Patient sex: F
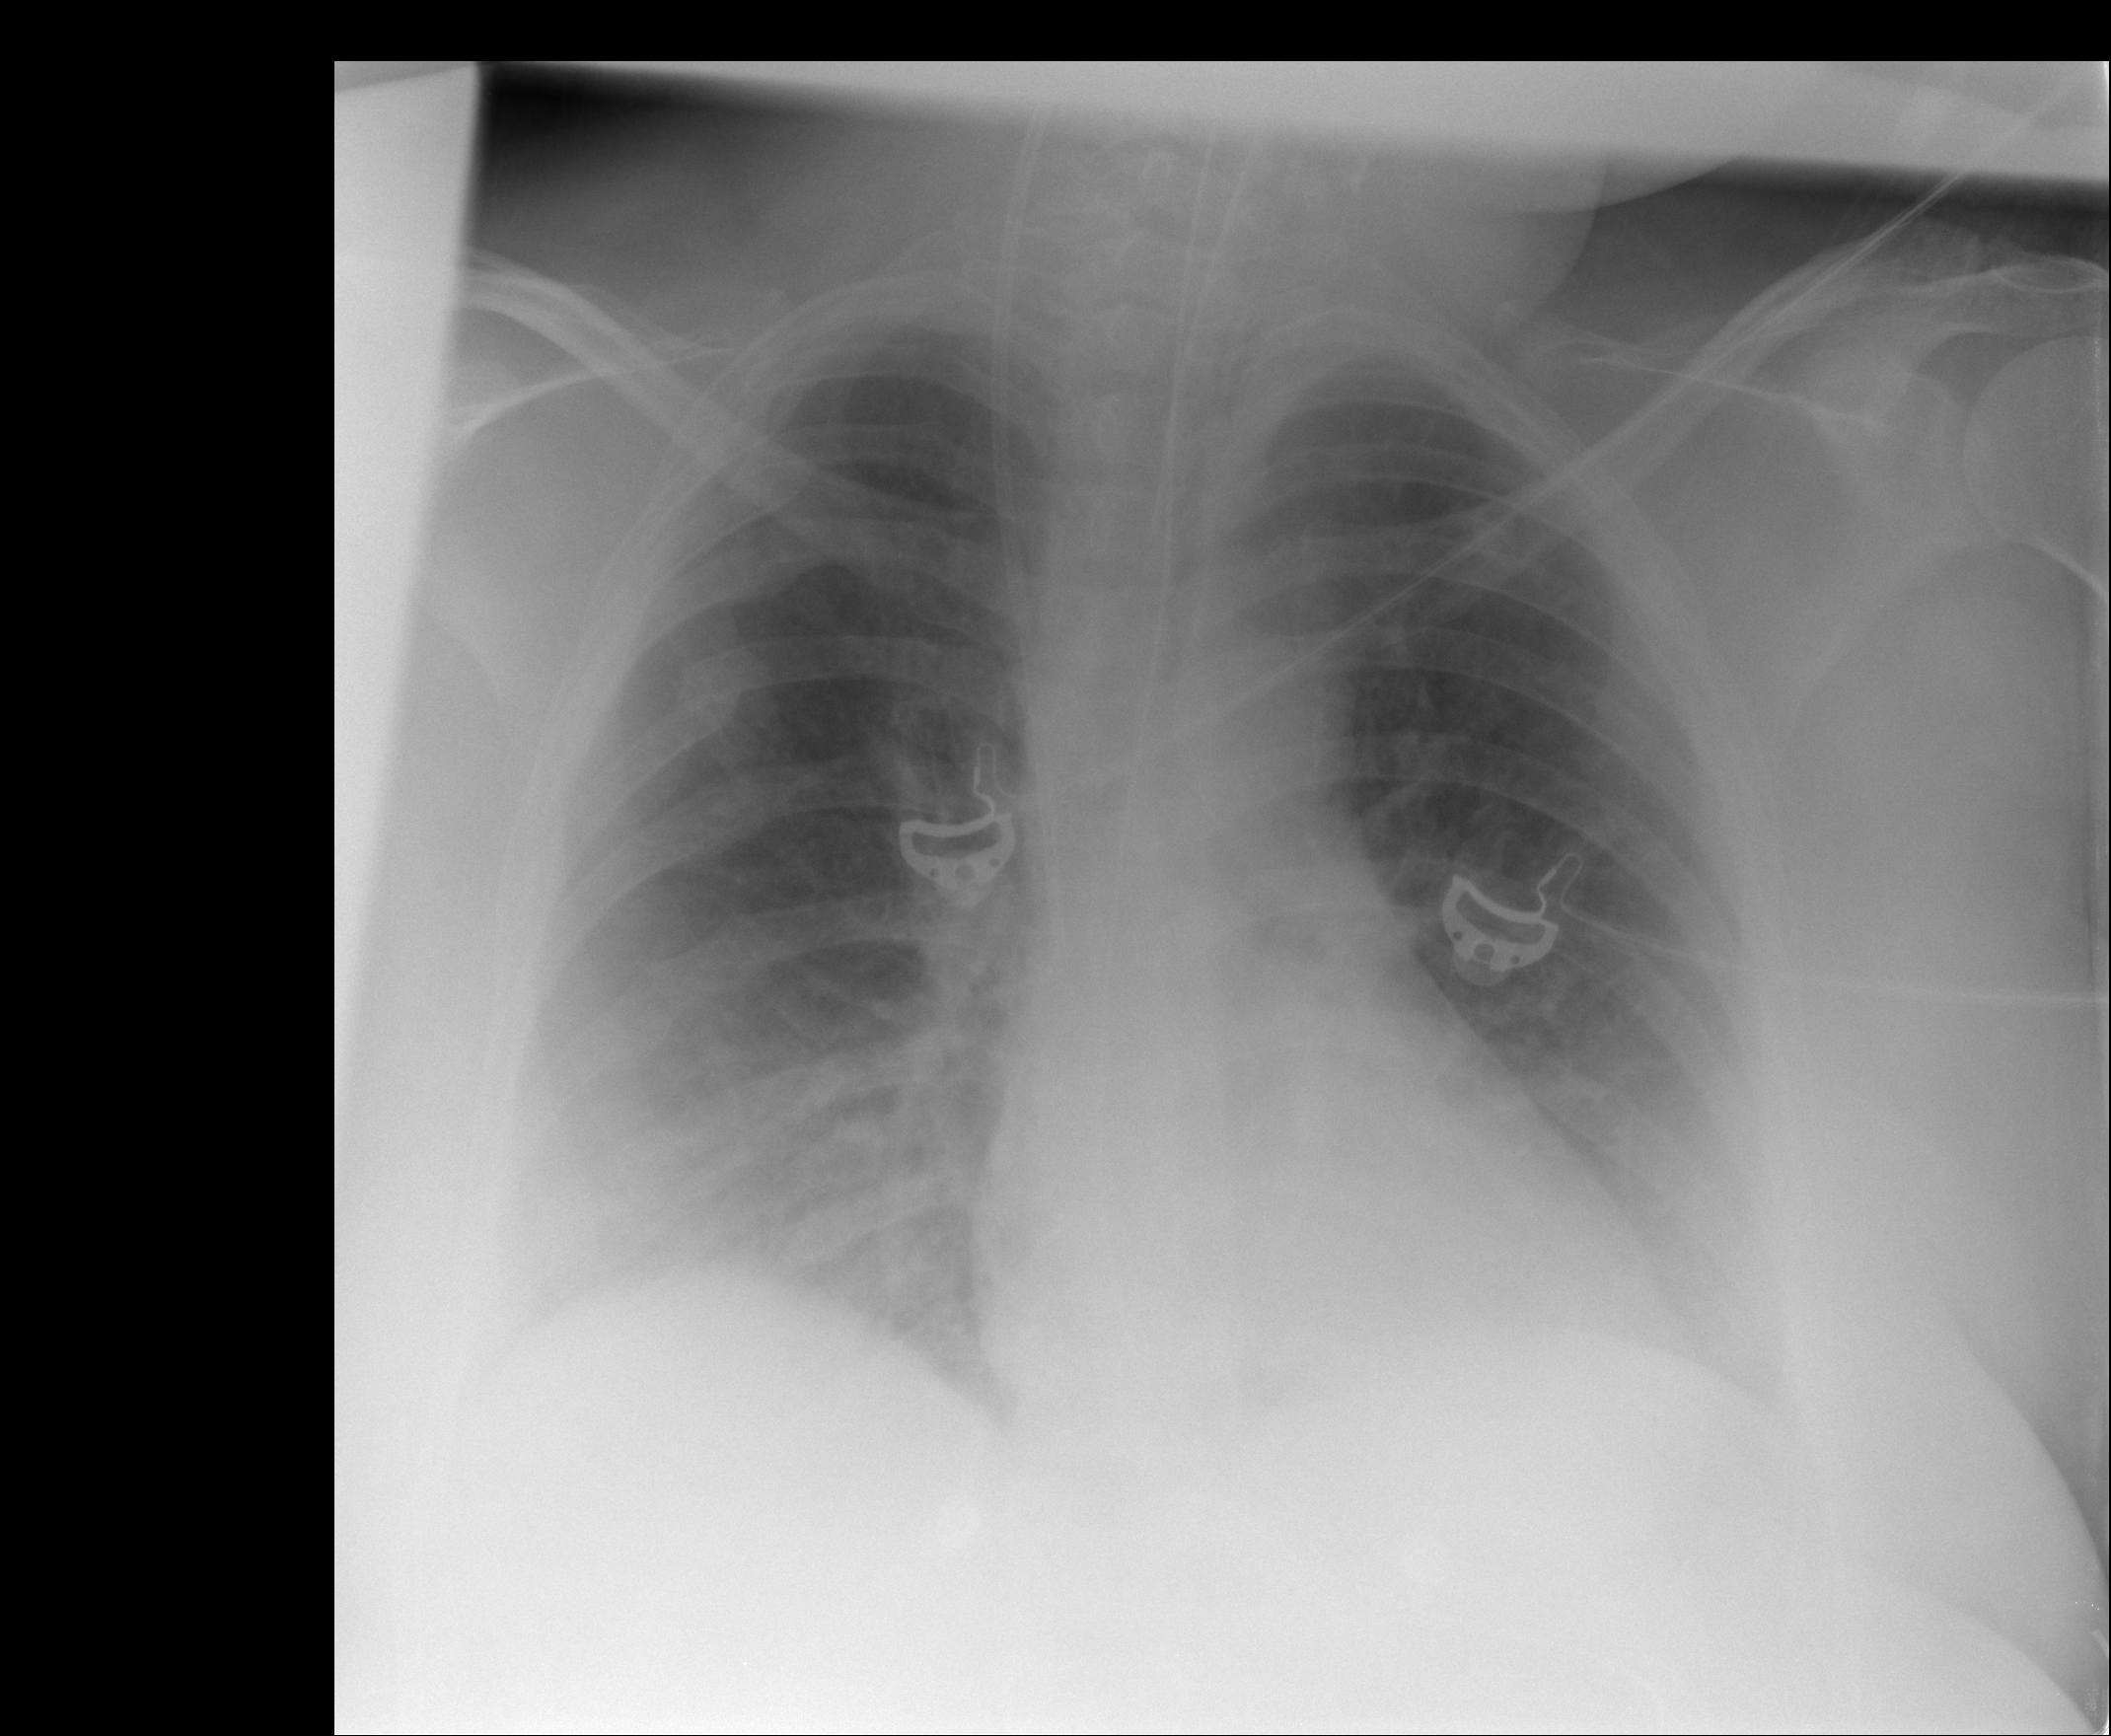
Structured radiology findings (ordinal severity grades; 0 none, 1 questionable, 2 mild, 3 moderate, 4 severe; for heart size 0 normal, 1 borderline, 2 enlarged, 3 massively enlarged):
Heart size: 0
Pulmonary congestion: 2
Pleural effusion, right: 2
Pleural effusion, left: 2
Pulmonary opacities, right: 2
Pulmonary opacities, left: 0
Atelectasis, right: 2
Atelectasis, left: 2